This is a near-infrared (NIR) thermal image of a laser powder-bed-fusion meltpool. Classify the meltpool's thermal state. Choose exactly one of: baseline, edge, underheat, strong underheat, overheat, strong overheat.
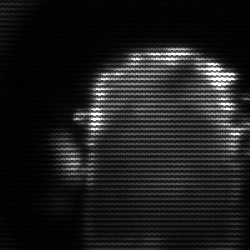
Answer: baseline